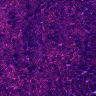
Metastatic tissue present: no